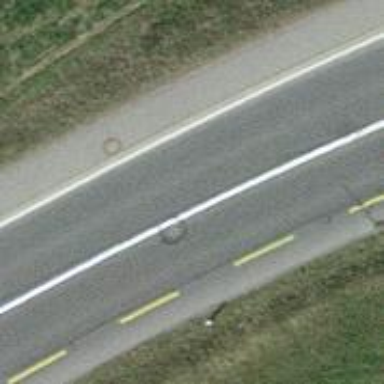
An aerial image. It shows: Secondary road with asphalt surface. It has designated cycle lane on the left side.